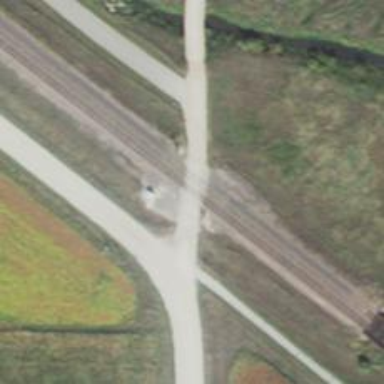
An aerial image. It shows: Level crossing along the railway.